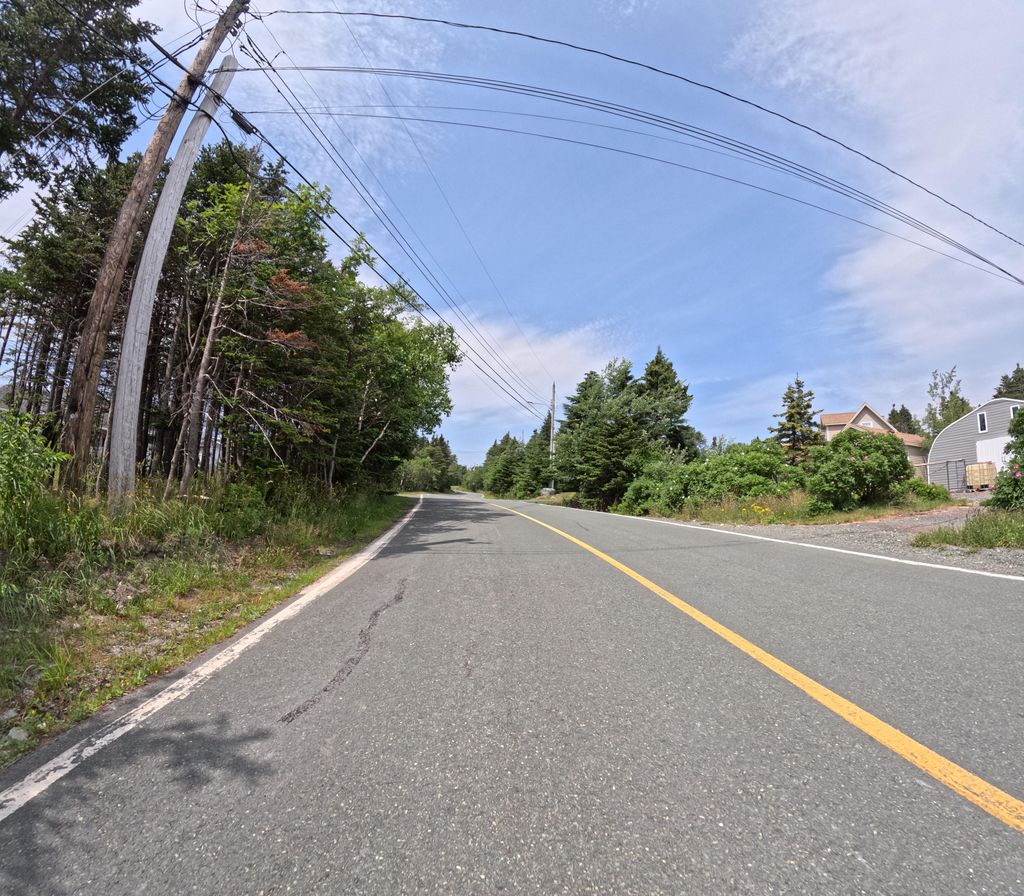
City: st_johns